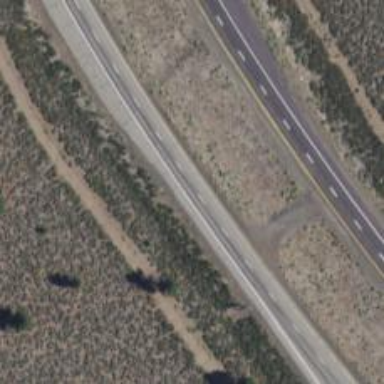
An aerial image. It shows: Asphalt trunk highway which is also expressway.